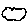
Label: cloud